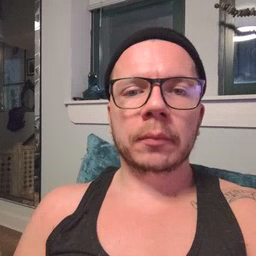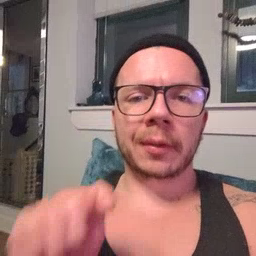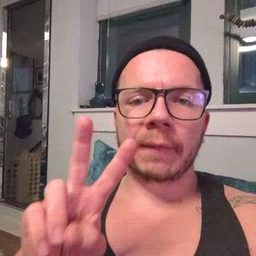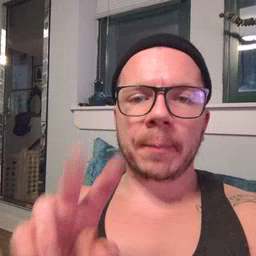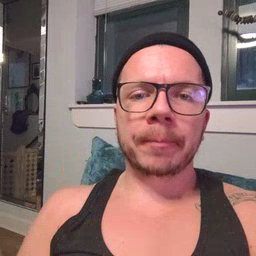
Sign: TV